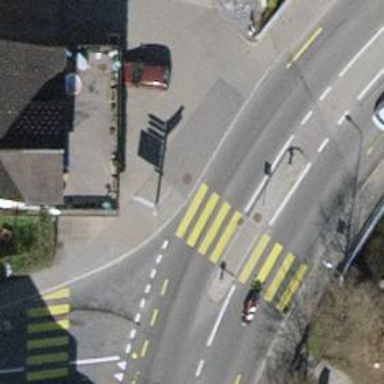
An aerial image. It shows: Marked crossing with pedestrian island.